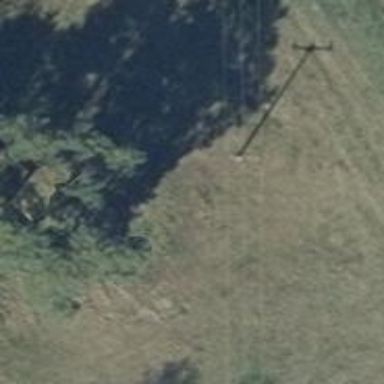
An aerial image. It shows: Minor power line.